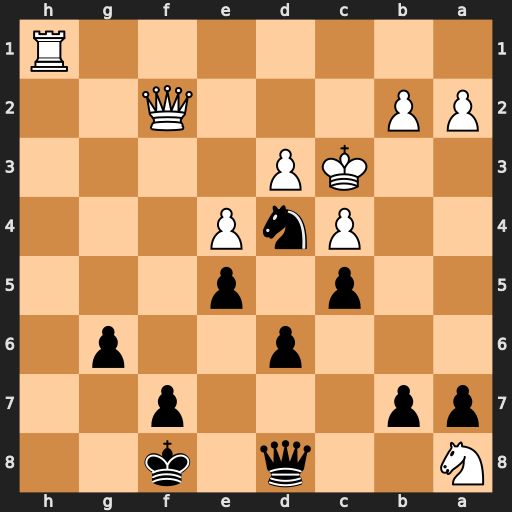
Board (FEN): N2q1k2/pp3p2/3p2p1/2p1p3/2PnP3/2KP4/PP3Q2/7R
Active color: b
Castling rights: -
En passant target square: -
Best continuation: Qa5+ b4 Qxb4#